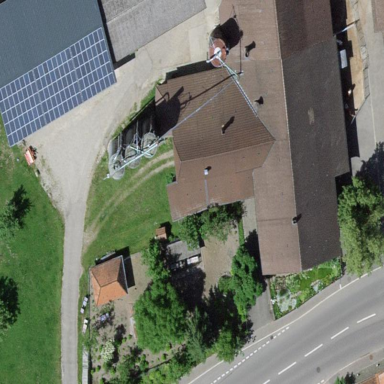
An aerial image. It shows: Farm building.